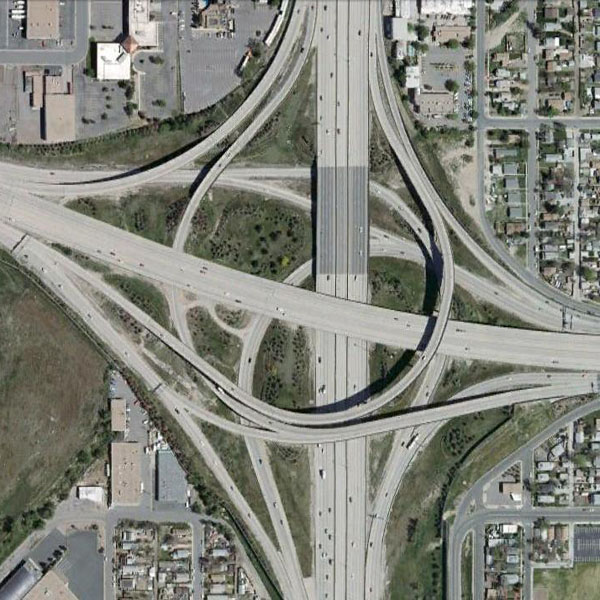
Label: Viaduct